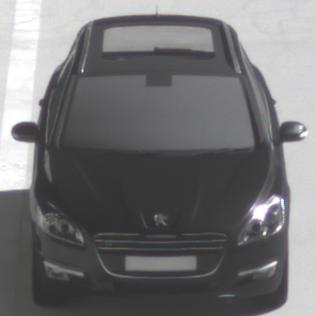
Make: Peugeot
Model: 508 SW 120 VTi
Detailed model: 508 (I) SW
Model produced from: 2011/03
Model produced until: 2014/05
Doors: 5
Color: black
Road condition: dry road
Daytime: morning or afternoon
Contrast: high contrast